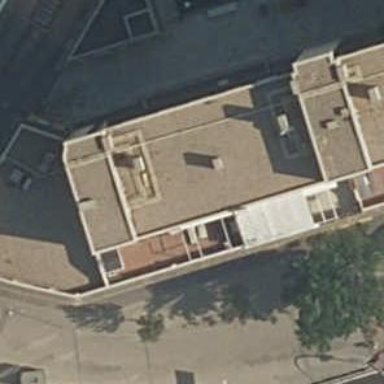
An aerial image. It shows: Restaurant.